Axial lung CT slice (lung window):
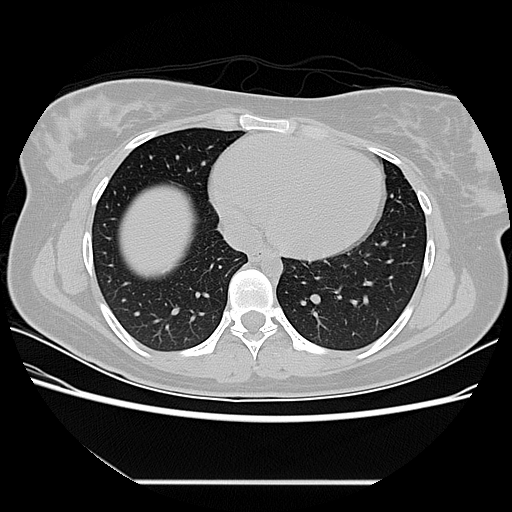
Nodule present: no